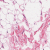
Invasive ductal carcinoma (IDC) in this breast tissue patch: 0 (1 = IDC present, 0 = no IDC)